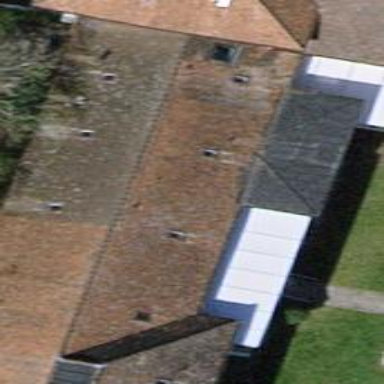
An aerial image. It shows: Hospital building with hipped roof.